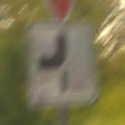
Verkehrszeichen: VerlaufVorfahrtsstrasse7
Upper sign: VorfahrtGewaehren
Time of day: SunriseSunset
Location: Outdoor (RoadRail)
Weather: Clear
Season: NotSpecified
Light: Natural